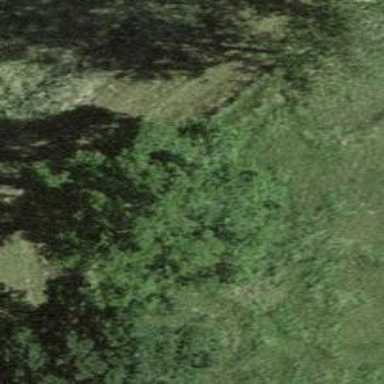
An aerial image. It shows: Row of trees in natural setting.